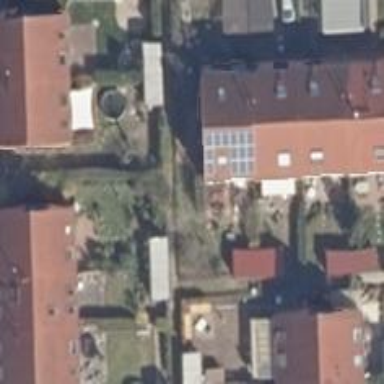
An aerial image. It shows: Solar power generator with photovoltaic panels.